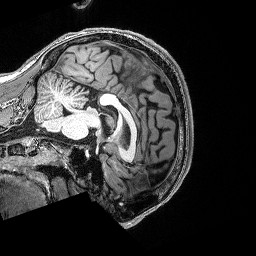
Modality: T1w
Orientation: sagittal
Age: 32
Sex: male
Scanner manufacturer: siemens
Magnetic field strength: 3 T
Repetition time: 2.53 s
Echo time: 0.0033 s